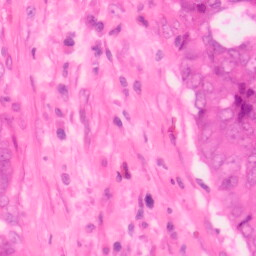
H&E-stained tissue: Colon